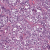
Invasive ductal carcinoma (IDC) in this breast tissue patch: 1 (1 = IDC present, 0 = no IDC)